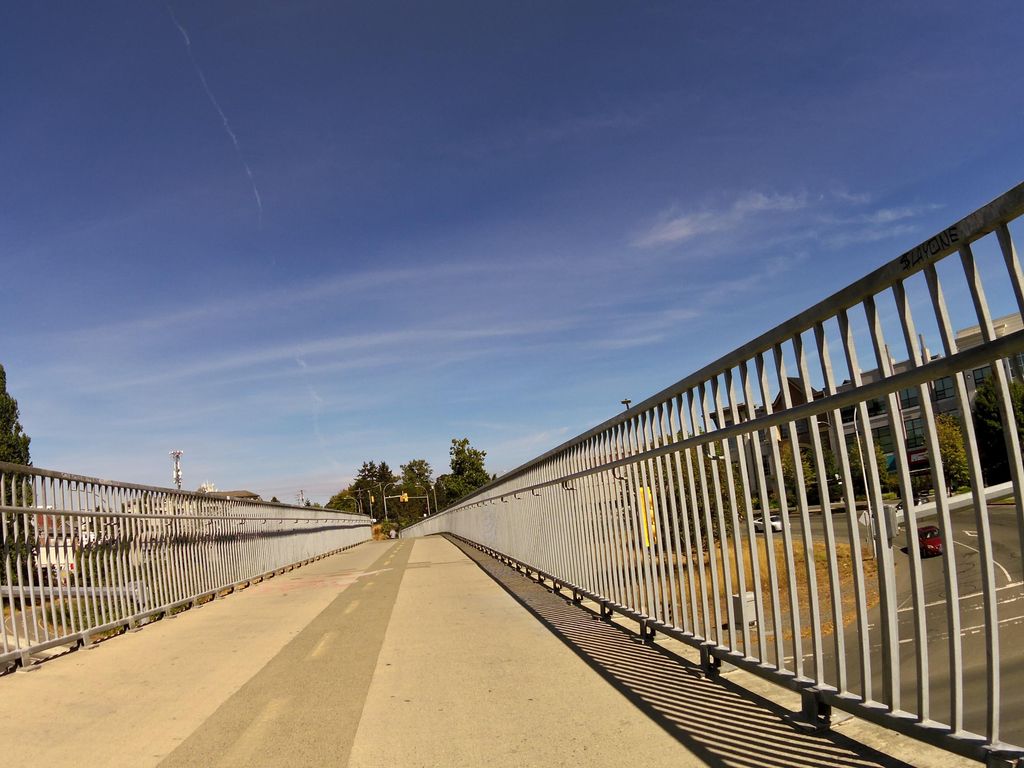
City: victoria